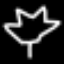
Label: leaf